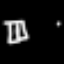
Label: pants